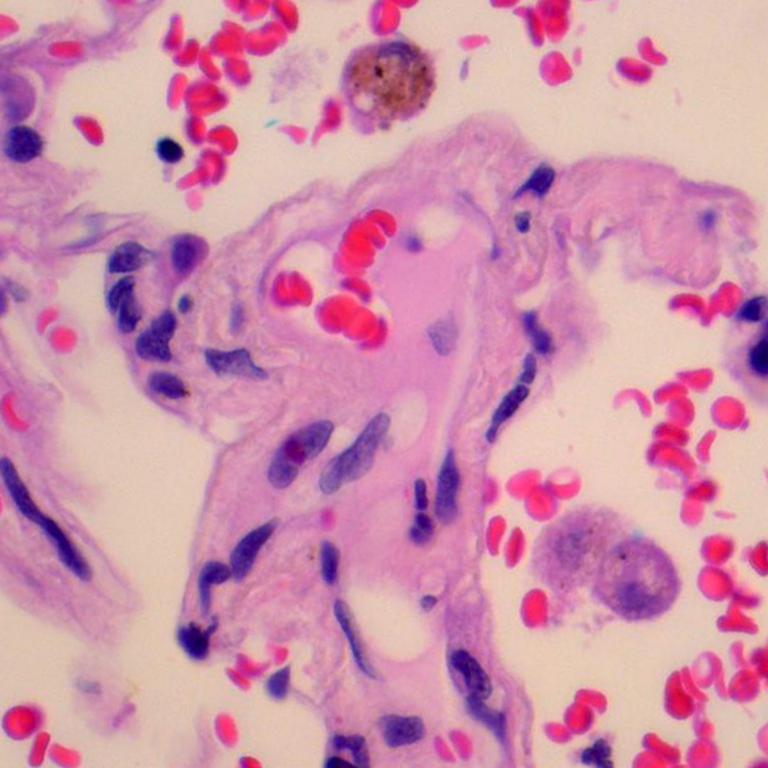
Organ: lung
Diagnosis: benign